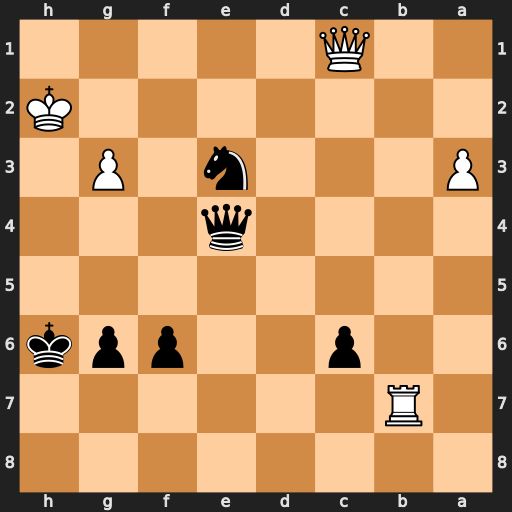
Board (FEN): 8/1R6/2p2ppk/8/4q3/P3n1P1/7K/2Q5
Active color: b
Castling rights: -
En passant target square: -
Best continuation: Qg2#